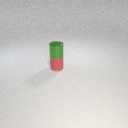
small red rubber cylinder below small green metal cylinder